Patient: sex M, age 77
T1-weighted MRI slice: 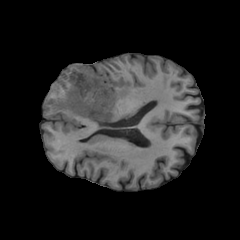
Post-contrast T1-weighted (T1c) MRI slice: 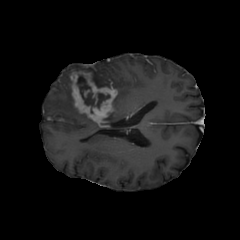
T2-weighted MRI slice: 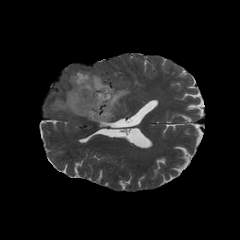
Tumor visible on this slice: yes
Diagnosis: Glioblastoma, IDH-wildtype
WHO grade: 4